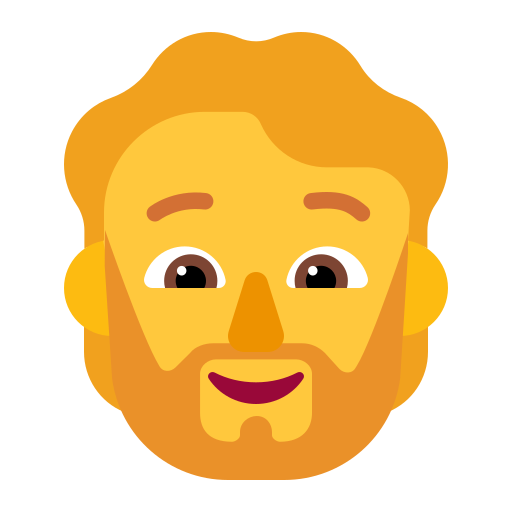
person beard flat default